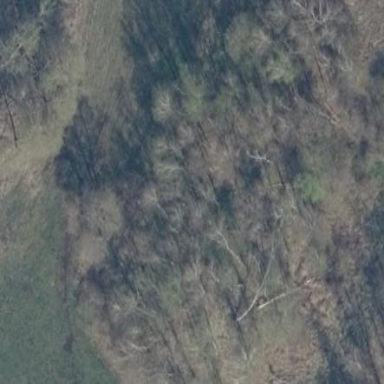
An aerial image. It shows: Forest area.